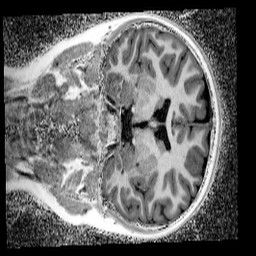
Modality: UNIT1_denoised
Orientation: coronal
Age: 9
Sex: male
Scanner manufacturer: siemens
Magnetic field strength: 3 T
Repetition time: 4 s
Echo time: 0.00299 s